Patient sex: F
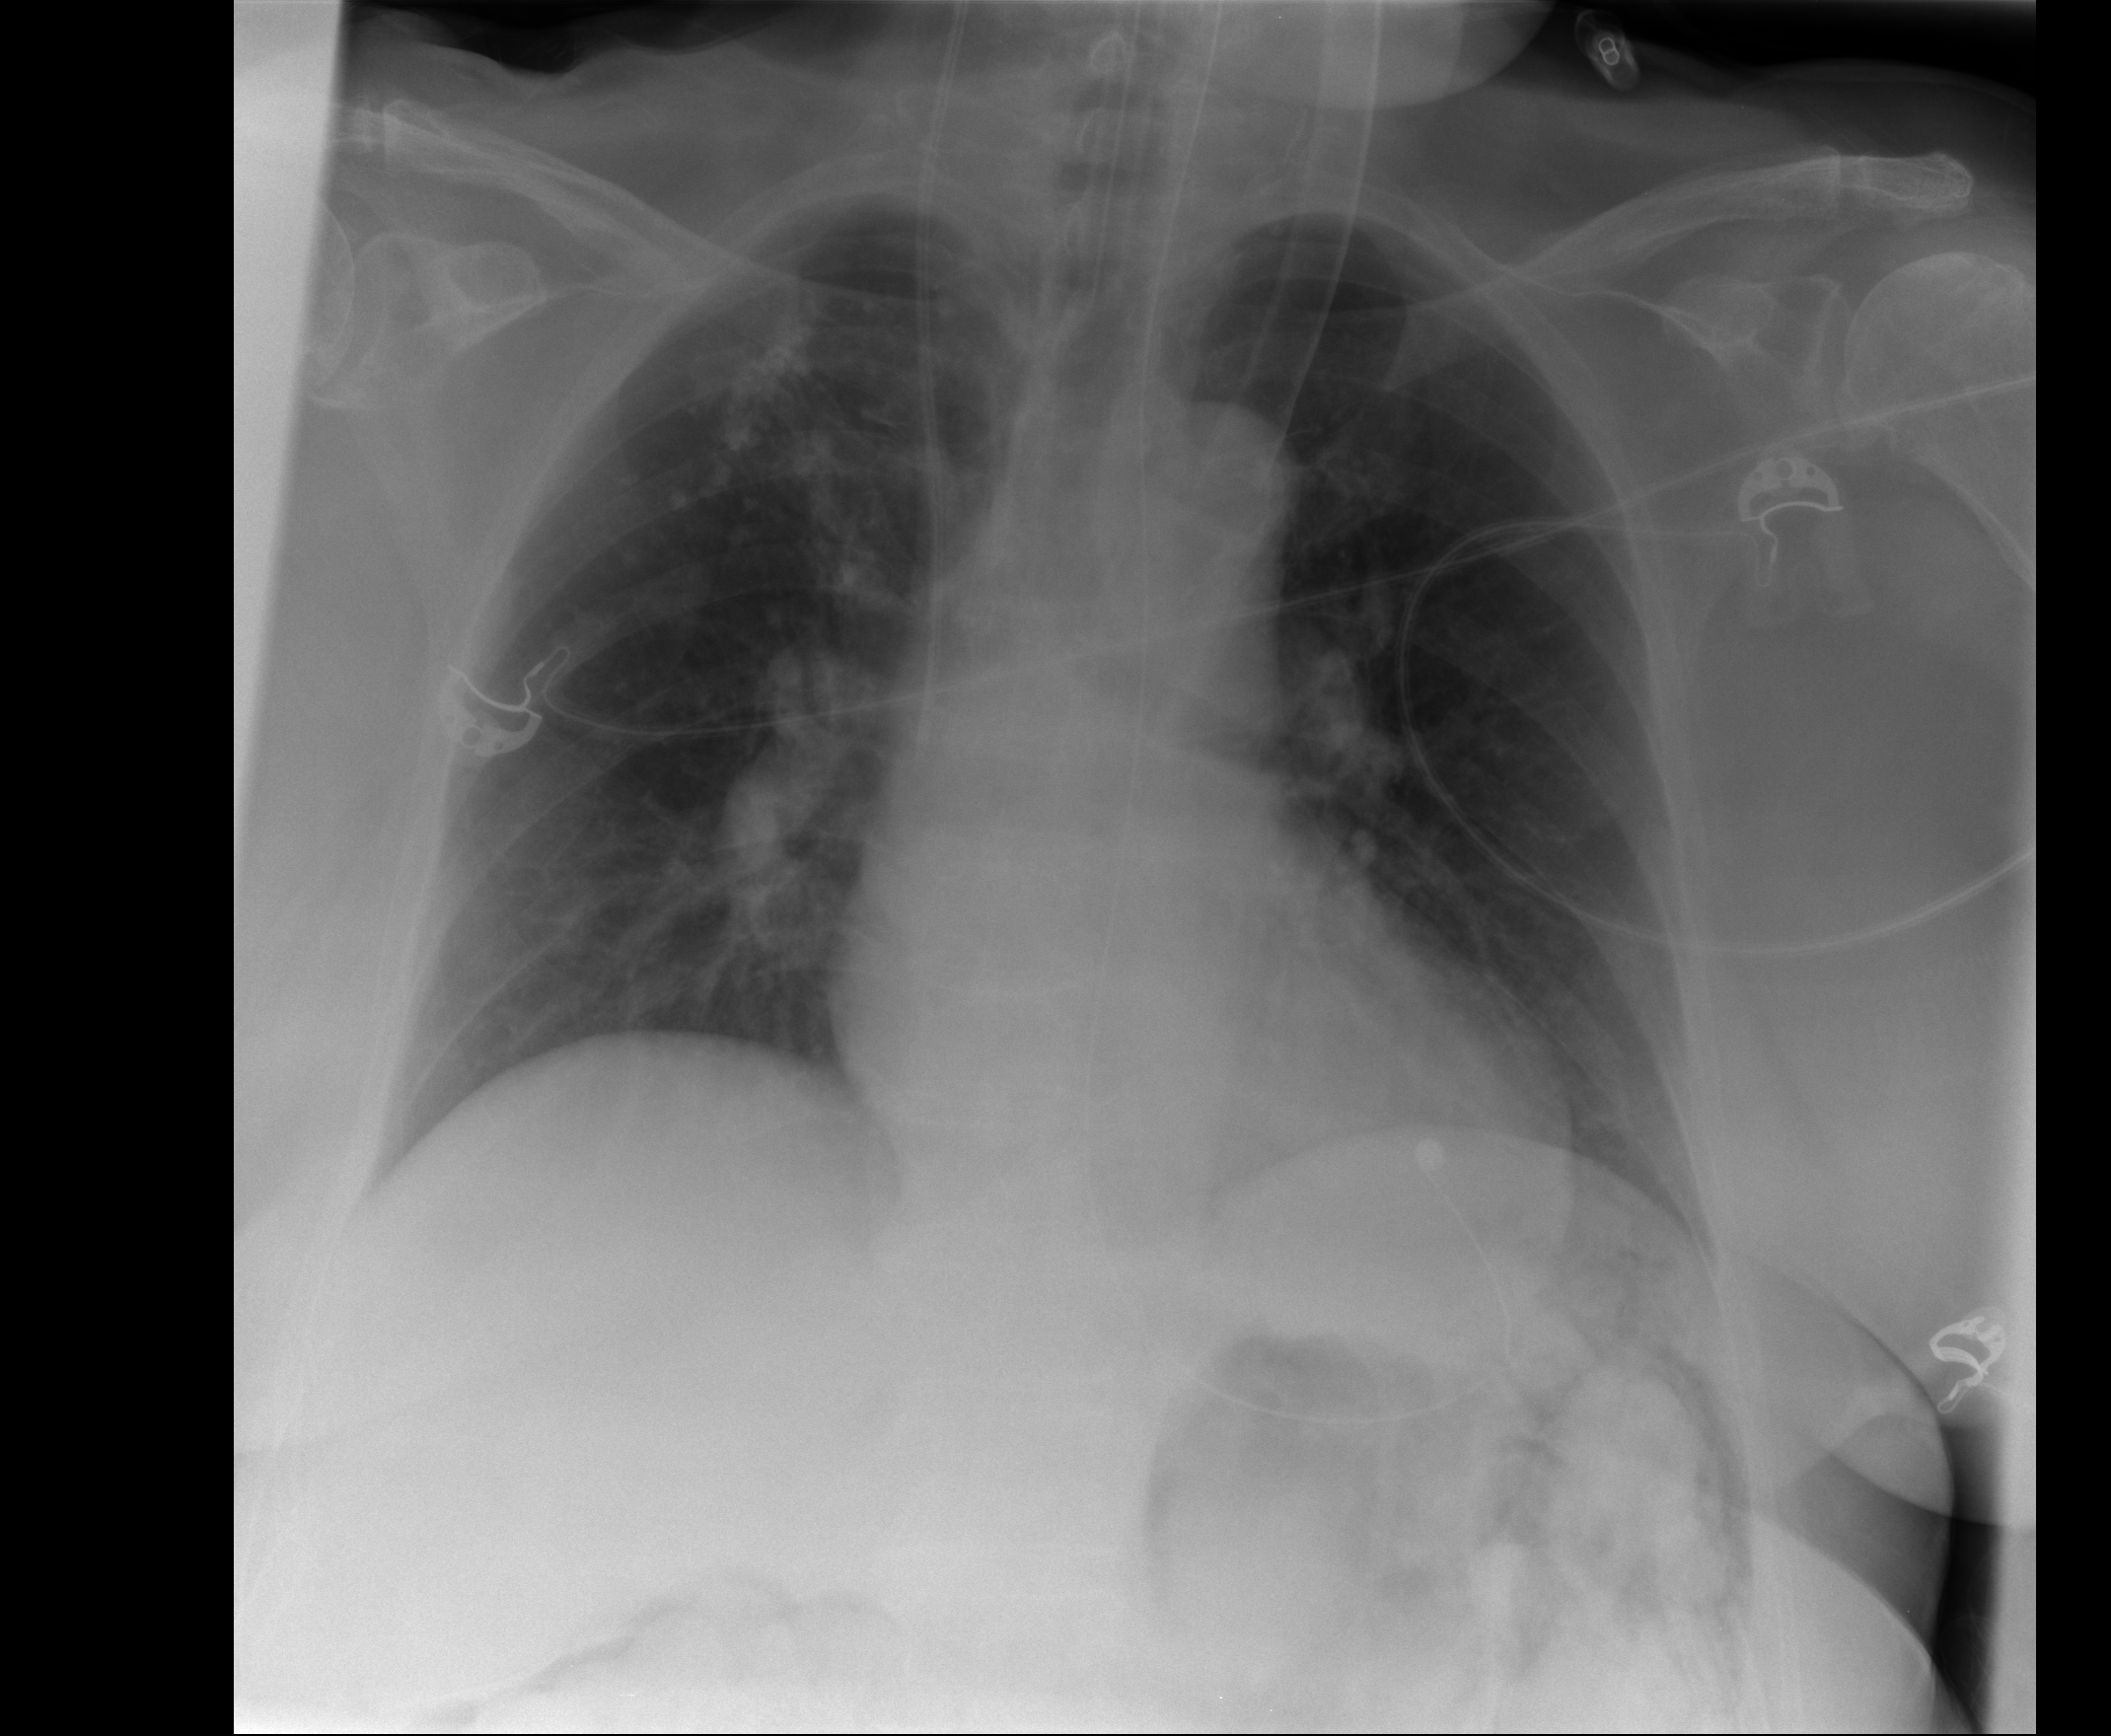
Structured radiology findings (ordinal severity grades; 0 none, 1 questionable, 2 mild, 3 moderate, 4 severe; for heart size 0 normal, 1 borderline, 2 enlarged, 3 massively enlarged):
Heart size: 0
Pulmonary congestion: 2
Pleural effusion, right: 0
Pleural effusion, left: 0
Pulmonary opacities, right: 0
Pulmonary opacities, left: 0
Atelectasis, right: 2
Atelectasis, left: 0